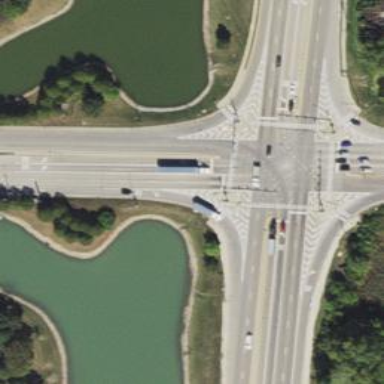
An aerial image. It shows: Asphalt road with secondary link designation.